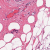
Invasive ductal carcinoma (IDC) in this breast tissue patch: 0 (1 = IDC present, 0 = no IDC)